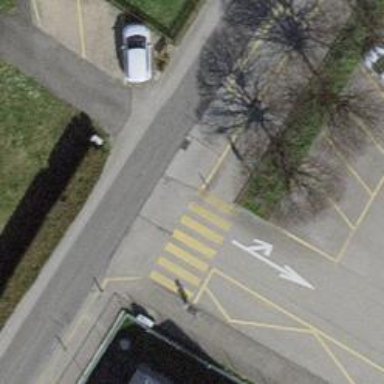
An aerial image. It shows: Zebra crossing on the road.